Question: In the sequence of <URL> I am chaging a system that allows to compose blocks to scala so I can use pattern matching to create a rewrite rule system.
However I am stuck.
I have this classes:
'''
abstract class Block(n: String, in: List[Input], out: List[Out]){
def name = n; def outputs = out; def inputs = in
}
case class GroupBlock(n: String, blocks: List[Block], in: List[Input],
out: List[Out]) extends Block(n, in, out)
case class StandardBlock(n: String, in: List[Input], out: List[Out])
extends Block(n, in, out)
abstract class Point(n: String){ def name = n }
case class Input(n:String) extends Point(n)
abstract class Out(n: String) extends Point(n)
case class Output(n:String) extends Out(n)
case class Connection(connectedInput: Input, n: String) extends Out(n)
'''
Now Imagine that I have this example without the display:

Mapped into this:
'''
val inputA = Input("sumA")
val inputB = Input("sumB")
val outputB = Output("B")
val sumAB =
GroupBlock("GroupedSum",
StandardBlock("Sum", List(inputA, inputB), List(outputB)) ::
StandardBlock("Input Provider", null, Connection(inputA, "A")::Nil ) ::
StandardBlock("Input Provider", null, Connection(inputB, "B")::Nil ) ::
Nil,
null,
List(outputB))
'''
So... I want to be able to say: In case 2 '"Integer providers"' are connected with '"Sum"' then...
I managed to identify, with pattern matching, than a "Input Provider" exists with this:
'''
sumAB match{
case GroupBlock(_,
StandardBlock("Input Provider", null, _ :: Connection(input, _) :: _ ) :: _,
_, _)
=> ...
case GroupBlock(_,
StandardBlock("Input Provider", null, Connection(input, _) :: _ ) :: _,
_, _)
=> ...
//Covering 2 more cases where the order on the list matters
}
'''
How can I say "Find me a case that has a 'StandardBlock' that has the name '"Input Provider"' in the list " ? Because that is one of my main problems. I need to specify all possible combinations... Now I wanted to do something like
'''
case GroupBlock(_,
StandardBlock("Input Provider", null, Connection(input, _) ::
StandardBlock("Sum", inputList, _ ) :: _,
_, _)
'''
But this means "Find me a case where a "Input Provider" is in the beginning of the list and a Sum block follows that "Sum"". And I want: "Find me a case where exists a "Input Provider" exists in the same list as a "Sum".
This kind of "queries" in a list are also usefull to check if the Input Provider is Connected with the Sum block that it was found. I can use that variable 'input' and ask for cases where 'input' is in inputList.
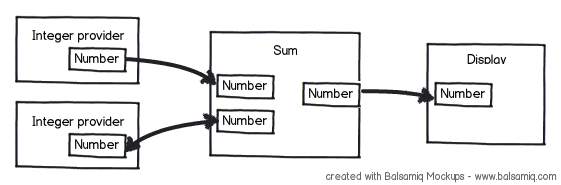
Answer: You can use guards in your match clauses to help. They go like this:
'case' 'if' '=>'
where guard is an expression that can make use of the variables that have been bound in the pattern. So I think this do what you want:
'''
sumAB match {
case GroupBlock(groupBlockName, blocks, _, _) if blocks.exists {
case StandardBlock("Input Provider", _, inputProv_out) => blocks.exists {
case StandardBlock("Sum", sum_in, _) =>
sum_in.exists { input =>
inputProv_out.collect{ case Connection(connectedInput,_) =>
connectedInput}.contains(input)
}
case _ =>
false
}
case _ => false
} =>
println("found")
case _ =>
println("no match")
}
'''
This is an attempt as translating what you are writing 'inputProv_out''sum_in'.
With that said, I would be surprised if I didn't make an error. Which suggests your data structure may not be the best for what you are trying to do. Or may be you need helper functions to be able to express certain properties.